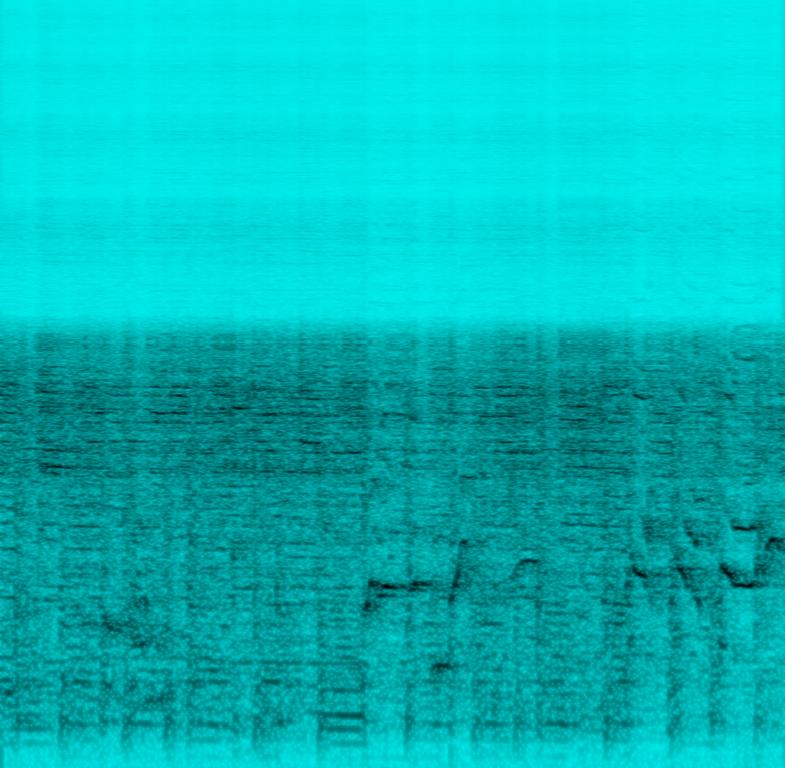
The low quality recording features a live performance of a punk song that consists of screaming female vocal singing over a muffled instrumental. It sounds energetic, harsh, crushed, loud and the recording is noisy and in mono.